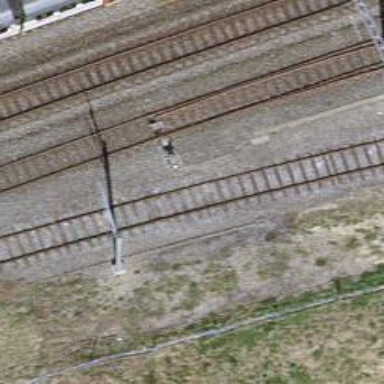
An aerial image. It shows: Railway switch.